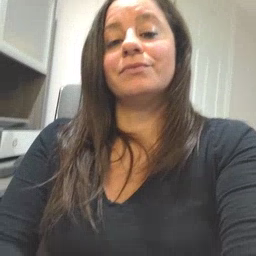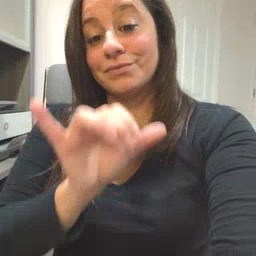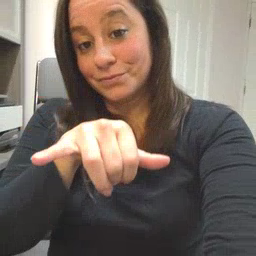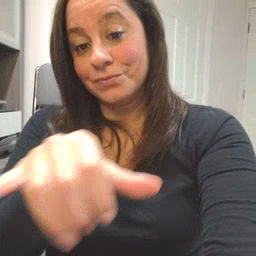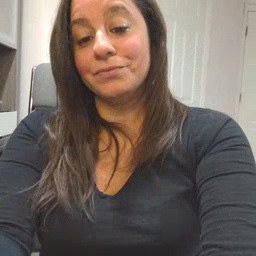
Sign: that